Question: I have a bunch of images in my bootstrap application.
I am trying to get them vertically aligned, like this:

This is what I currently have: <URL>
And the HTML:
'''
<div class="row">
<div class="col-md-2">
<img src="http://lorempixel.com/400/300/" alt="" />
</div>
<div class="col-md-2">
<img src="http://lorempixel.com/200/400/" alt="" />
</div>
<div class="col-md-2">
<img src="http://lorempixel.com/500/250/" alt="" />
</div>
<div class="col-md-2">
<img src="http://lorempixel.com/250/400/" alt="" />
</div>
</div>
'''
How can I accomplish this?
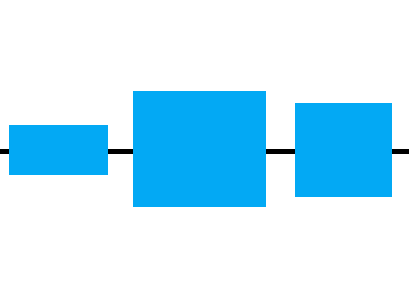
Answer: Give your row a class '.imageRow' so that you don't affect other 'col-md-2' classes.
'''
<div class="row imageRow">
<div class="col-md-2">
<img src="http://lorempixel.com/400/300/" alt="" />
</div>
<div class="col-md-2">
<img src="http://lorempixel.com/200/400/" alt="" />
</div>
<div class="col-md-2">
<img src="http://lorempixel.com/500/250/" alt="" />
</div>
<div class="col-md-2">
<img src="http://lorempixel.com/250/400/" alt="" />
</div>
</div>
'''
Then use the following CSS:
'''
.imageRow {
font-size: 0px;
line-height: 0px;
}
.imageRow .col-md-2 {
display: inline-block;
vertical-align: middle;
float: none;
}
@media (min-width: 992px) {
.imageRow .col-md-2 {
display: inline-block;
}
}
'''
<URL>
Explanation:
Bootstrap uses 'float' for their layout. Which IMO is a really lousy way to do things because it was not meant for positioning containers but rather allow text-wrapping around images or containers.
In using 'float', the elements effectively no longer "occupy space". Hence, we need to remove it.
Additionally, in order for sibling elements to vertical align themselves, they need to be 'inline' elements. In this case, 'inline-block' is the ideal property to use.
'inline' elements have natural whitespaces. So the workaround is to take out the font and line-height.